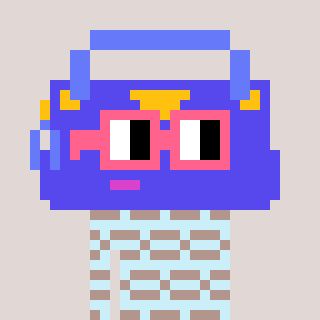
a pixel art character with square pink glasses, a bag-shaped head and a cold-colored body on a warm background